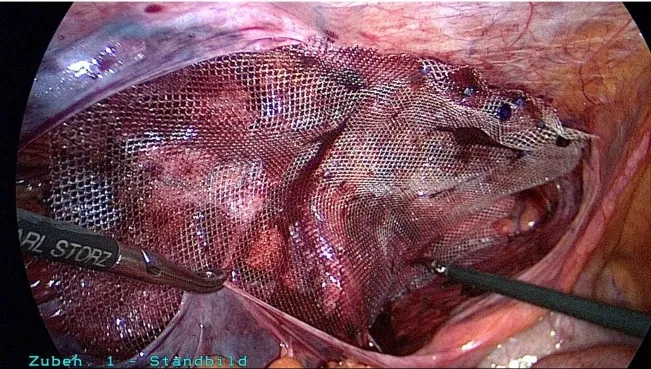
Placement of a mesh measuring 10 cm x 15 cm (TiMesh light, pfm medical, Cologne) and fixation of the superior margin with absorbable tackers (SecureStrap, Ethicon, Norderstedt) (left groin).
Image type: endoscopy (gi_endoscopy)